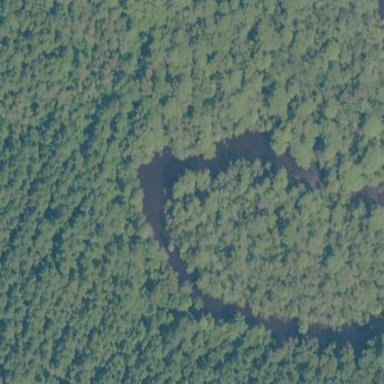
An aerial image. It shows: Swampy wetland area.